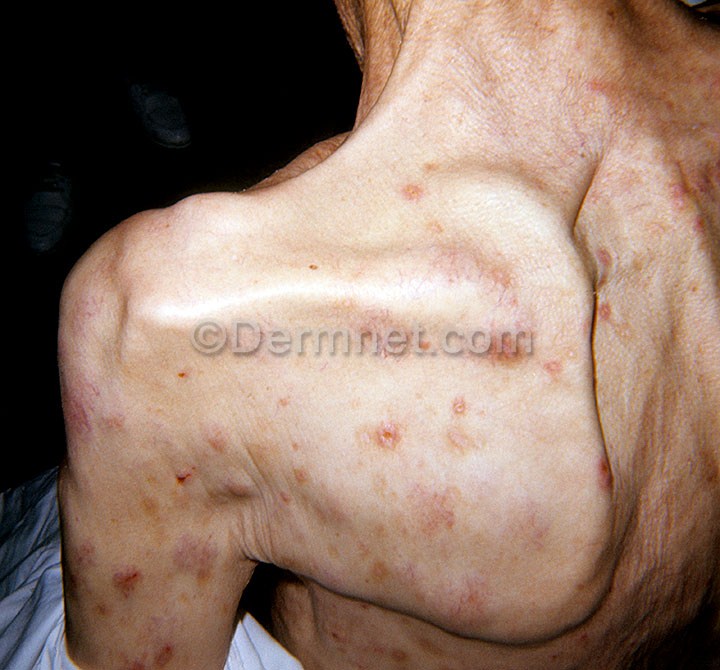
Disease: Actinic Keratosis Basal Cell Carcinoma and other Malignant Lesions